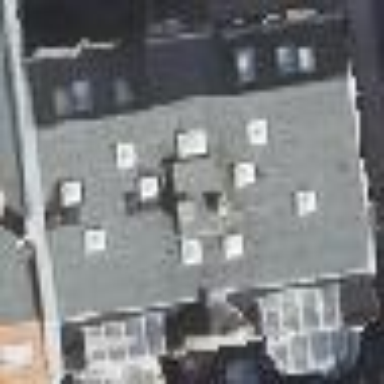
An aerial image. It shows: Building consisting of apartments with double saltbox roof shape.